Question: I am loading a CSV into a data frame, doing some calculations and then outputting the results to a grid of tkinter Entry boxes.
This all works fine and the output is correct but it has a proceeding '0' and is followed by 'dtype:float64'. The data in the Entry looks like this (xxxx being the only data I want to display):
'''
0 xxxxxx dtype:float64
'''
screenshot of output tkinter window:

To put the calculated data into the Entry box, I am using the command:
'''
BGO_Yin.insert(0,BGO_Y)
'''
Can I remove the extraneous parts somehow, or reformat the output variable?
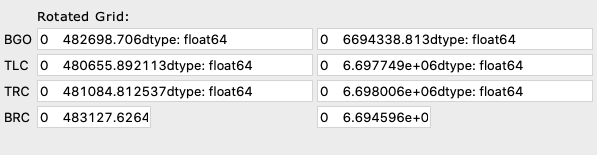
Answer: The above comment answers solved the problem with my 'Tkinter' GUI.
I have subsequently upgraded to a 'PyQt5' QT Desinger GUI, the final code to send the formatted text the text_box in that case is:
'''
self.Q_BGO_Y.setText(str(BGO_Y.iloc[0]))
self.Q_BGO_Y.repaint() #repaint to overcome known bug where text is not initially visible.
'''